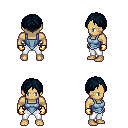
a pixel art fantasy rpg character, male body template, human, tanned skin, blue vest, white pants, raven parted hairstyle, gold gloves, four views (front, back, left, right), 2x2 character sprite sheet, small pixel art, hard edges, no anti-aliasing